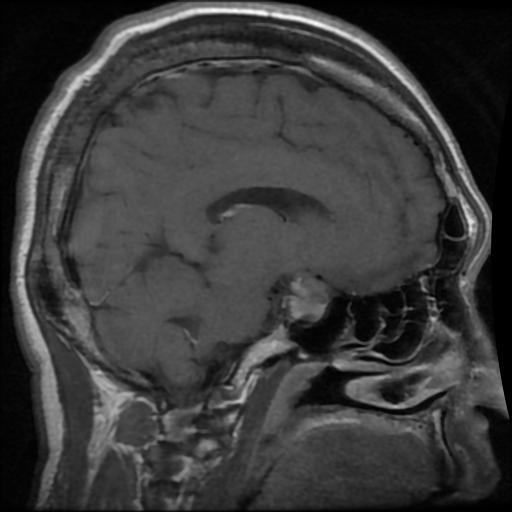
Label: pituitary